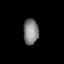
Tissue: skin
Cell type: Fibroblasts
Senescence score: 0.7502
Nuclear area (px): 381
Mean DAPI intensity: 130.703